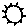
Label: sun